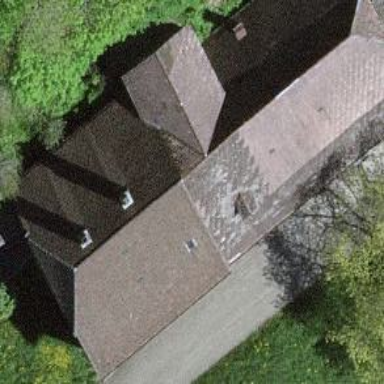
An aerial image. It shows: Farm building.